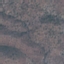
Land use / land cover class: HerbaceousVegetation